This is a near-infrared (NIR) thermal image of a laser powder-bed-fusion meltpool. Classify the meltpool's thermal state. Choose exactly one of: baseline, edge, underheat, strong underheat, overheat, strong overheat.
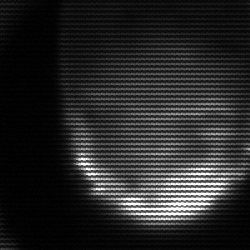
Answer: edge